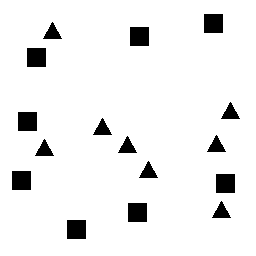
Squares: 8
Triangles: 8
Stars: 0
Total shapes: 16